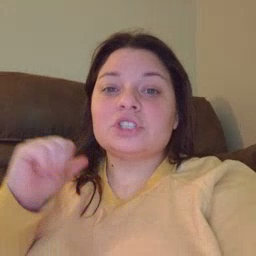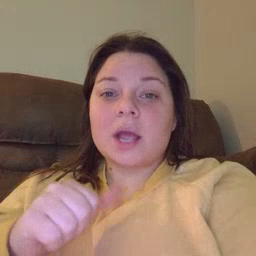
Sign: jacket